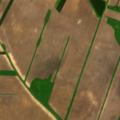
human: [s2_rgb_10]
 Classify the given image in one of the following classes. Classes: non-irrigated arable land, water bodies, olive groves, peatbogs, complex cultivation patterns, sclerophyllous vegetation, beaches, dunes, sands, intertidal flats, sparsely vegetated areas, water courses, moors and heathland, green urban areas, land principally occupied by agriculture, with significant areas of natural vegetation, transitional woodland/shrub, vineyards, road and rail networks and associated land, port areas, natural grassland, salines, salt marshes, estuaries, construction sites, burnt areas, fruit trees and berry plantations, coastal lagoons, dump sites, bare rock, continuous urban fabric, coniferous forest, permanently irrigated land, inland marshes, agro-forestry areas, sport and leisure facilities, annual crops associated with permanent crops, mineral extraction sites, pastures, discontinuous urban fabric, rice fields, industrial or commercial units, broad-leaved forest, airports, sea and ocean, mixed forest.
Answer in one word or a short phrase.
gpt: non-irrigated arable land